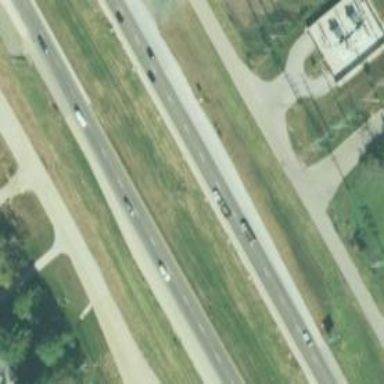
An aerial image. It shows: Asphalt motorway.